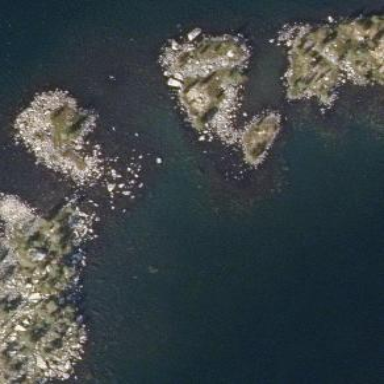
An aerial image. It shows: Islet.